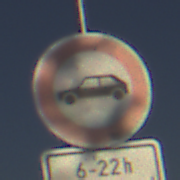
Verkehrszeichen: VerbotPersonenkraftwagen
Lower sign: ZeitangabenMitBeschraenkungAufWochentage4
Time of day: MorningAfternoon
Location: Outdoor (Nature)
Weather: Clear
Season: NotSpecified
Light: Natural